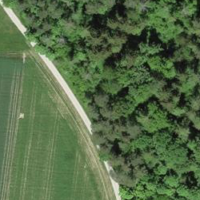
EUNIS habitat code: 44
Species observed at this site:
Melittis melissophyllum